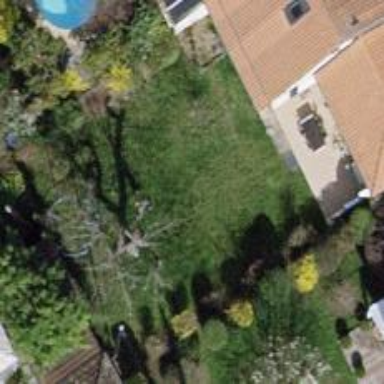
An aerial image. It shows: Garden enclosed by fence.